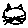
Label: cat